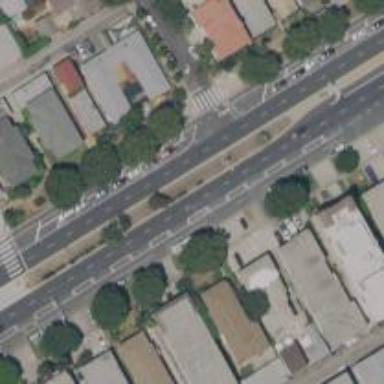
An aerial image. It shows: Primary highway with asphalt surface and cycle track alongside.